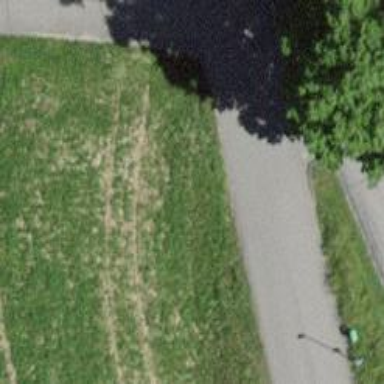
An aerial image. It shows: Residential road with embankment.